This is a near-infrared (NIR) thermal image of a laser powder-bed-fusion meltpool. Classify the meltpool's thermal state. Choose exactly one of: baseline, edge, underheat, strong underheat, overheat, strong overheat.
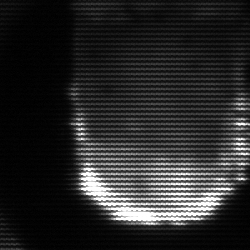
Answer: baseline